Field crop: tomato
Growth stage: 2
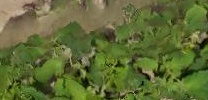
Species: tomato